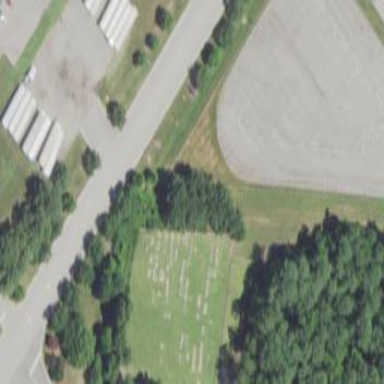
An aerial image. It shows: Fence surrounding cemetery.